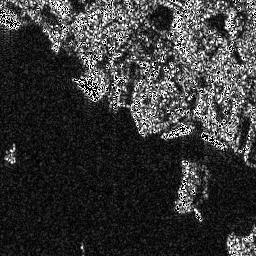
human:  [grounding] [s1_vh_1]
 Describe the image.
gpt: In the satellite image, there is  <ref>2 medium ship </ref> <box>[[26, 30, 39, 39, 0], [61, 48, 75, 54, 0]]</box> located at center,  <ref>1 medium ship </ref> <box>[[77, 50, 88, 58, 0]]</box> located at right.